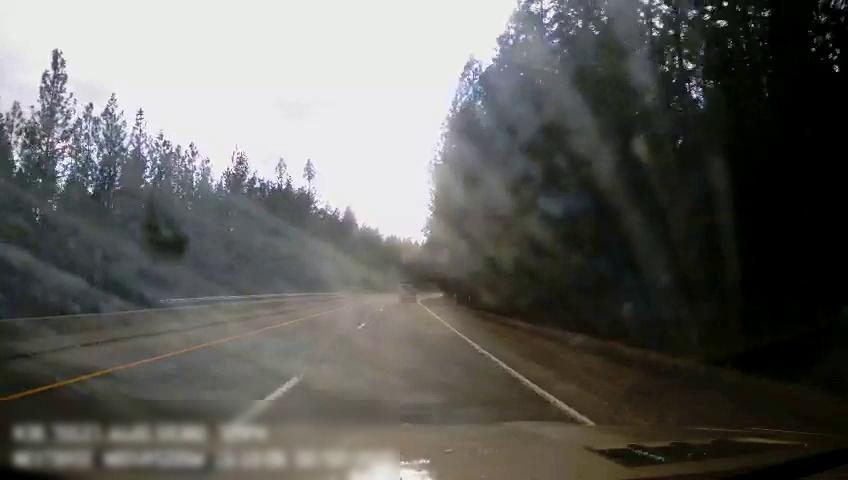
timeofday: Day
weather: Cloudy
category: Drivable Space
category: Drivable Space
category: Vehicles | Van
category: Lanes | Current Lane
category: Lanes | Alternate Lane
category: Lanes | Alternate Lane